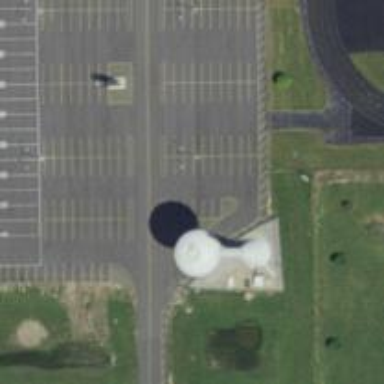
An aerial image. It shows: Water tower that is man-made.